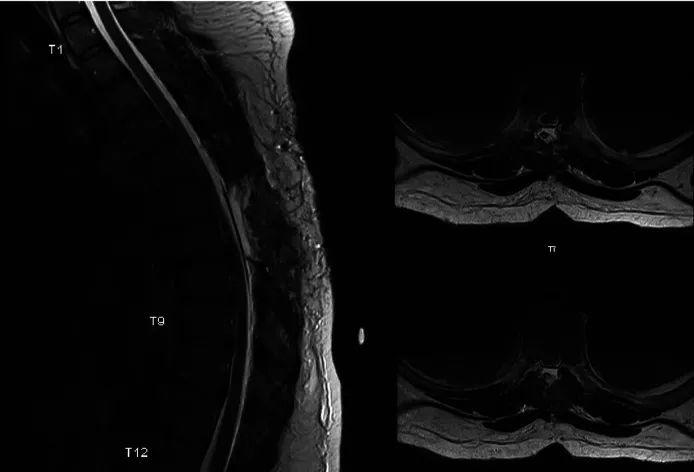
A sagittal T2 weighted and corresponding axial cross sections at two levels. MRI shows a complete resolution of the mass effect on the thoracic spinal cord.
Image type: radiology (mri)